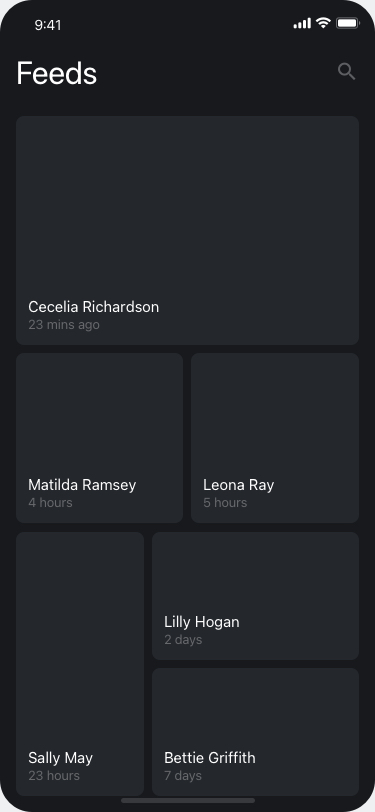
Text in this UI design:
Cecelia Richardson
23 mins ago
Leona Ray
5 hours
Sally May
23 hours
Lilly Hogan
2 days
Bettie Griffith
7 days
Matilda Ramsey
4 hours
Feeds